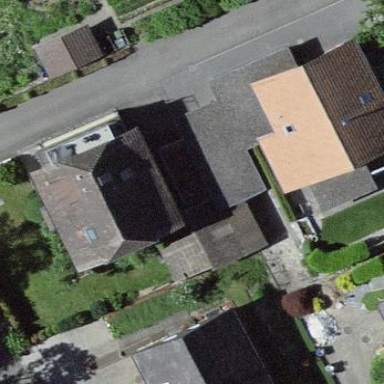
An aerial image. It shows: Garage.